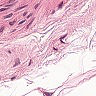
Metastatic tissue present: no